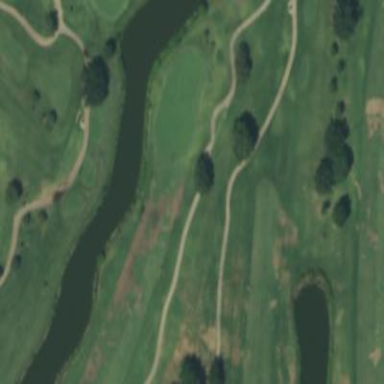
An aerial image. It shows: Water hazard on golf course.